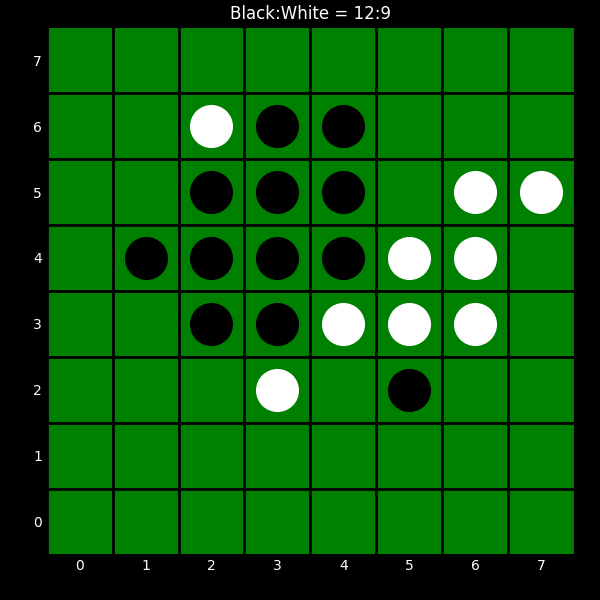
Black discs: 12
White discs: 9